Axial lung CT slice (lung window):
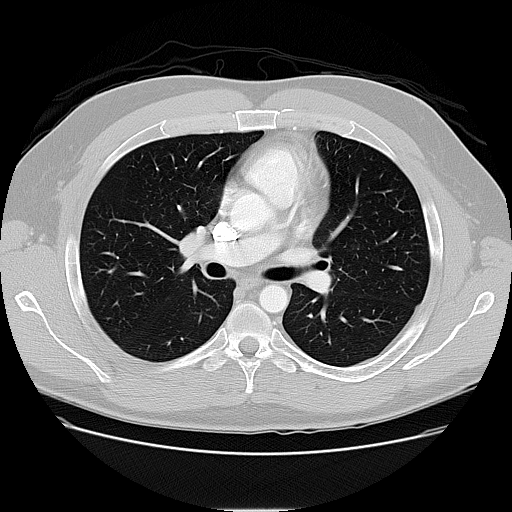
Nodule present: no